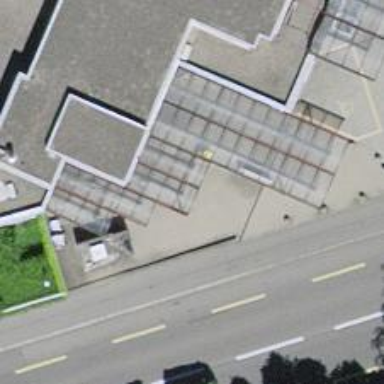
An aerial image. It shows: Bicycle parking shed.